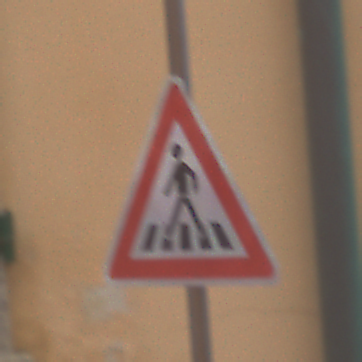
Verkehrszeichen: FussgaengerueberwegRechts
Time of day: Midday
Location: Outdoor (Urban)
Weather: Overcast
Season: NotSpecified
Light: Natural